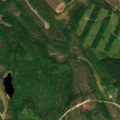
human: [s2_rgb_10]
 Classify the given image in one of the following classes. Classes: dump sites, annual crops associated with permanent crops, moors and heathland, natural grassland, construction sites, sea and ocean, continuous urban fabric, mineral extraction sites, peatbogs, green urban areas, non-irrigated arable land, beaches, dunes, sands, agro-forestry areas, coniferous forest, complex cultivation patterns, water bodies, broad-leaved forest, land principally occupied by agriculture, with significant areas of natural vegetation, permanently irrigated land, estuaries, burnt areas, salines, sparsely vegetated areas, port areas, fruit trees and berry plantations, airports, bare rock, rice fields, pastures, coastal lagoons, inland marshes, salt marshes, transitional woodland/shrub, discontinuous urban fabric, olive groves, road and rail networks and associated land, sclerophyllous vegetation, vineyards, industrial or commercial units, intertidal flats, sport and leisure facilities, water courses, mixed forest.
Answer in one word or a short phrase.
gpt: coniferous forest, mixed forest, peatbogs